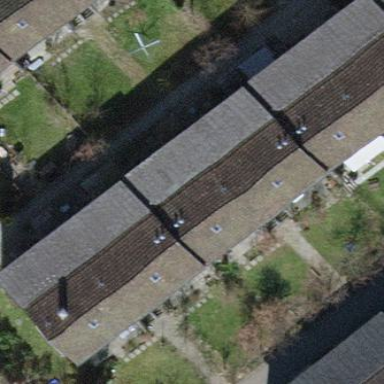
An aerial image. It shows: Building with tile roof.